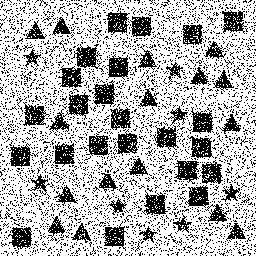
Squares: 24
Triangles: 16
Stars: 8
Total shapes: 48